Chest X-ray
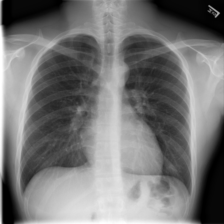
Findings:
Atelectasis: negative
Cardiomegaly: negative
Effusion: negative
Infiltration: negative
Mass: negative
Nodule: negative
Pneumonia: negative
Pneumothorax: negative
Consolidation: negative
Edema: negative
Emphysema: negative
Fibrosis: negative
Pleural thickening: negative
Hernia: negative